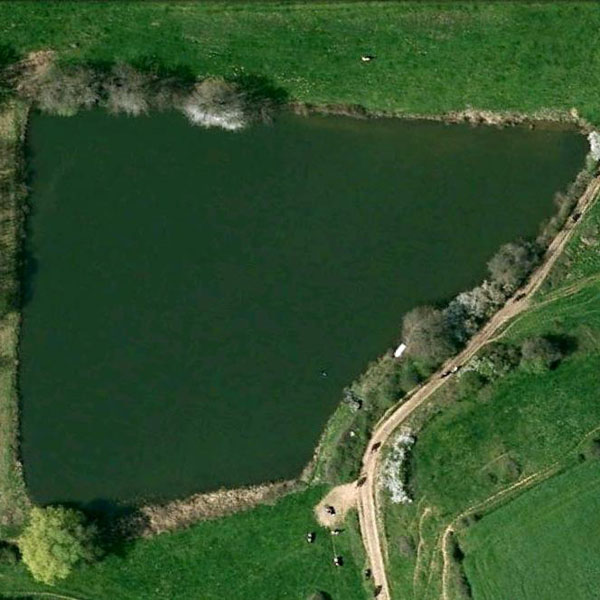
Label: Pond